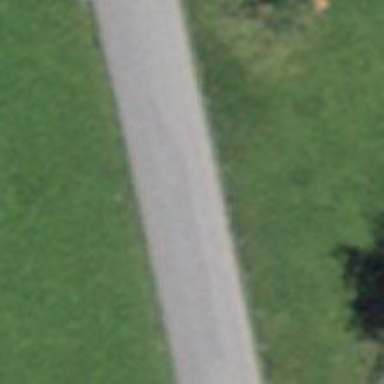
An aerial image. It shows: Asphalt road classified as tertiary.